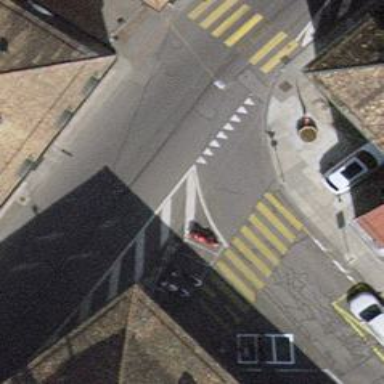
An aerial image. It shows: Uncontrolled crossing on the road.